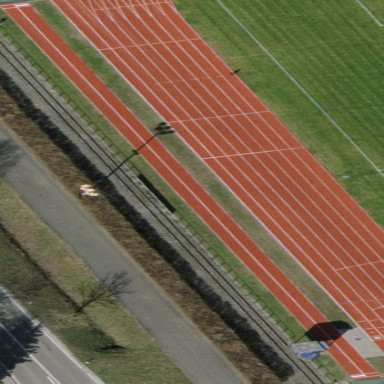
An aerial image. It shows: Track for athletics with tartan surface. Specifically designed for long jump.